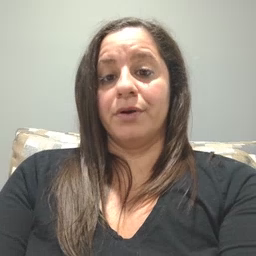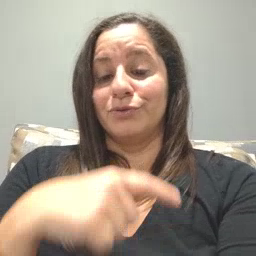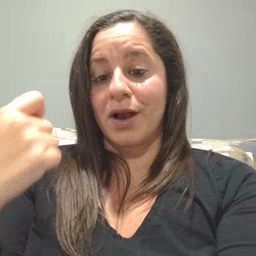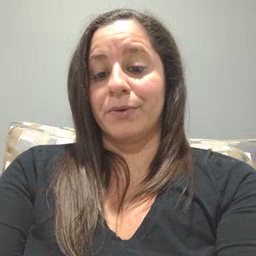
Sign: dry